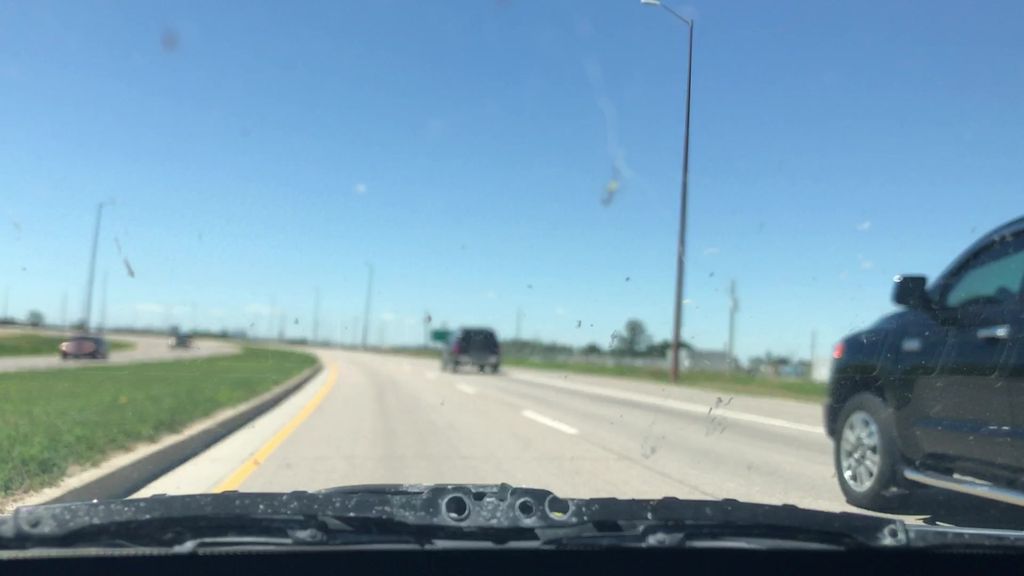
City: winnipeg